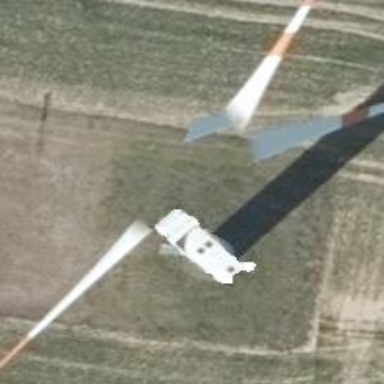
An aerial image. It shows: Wind generator powered by wind turbines of horizontal axis type. It is manufactured by Vestas.